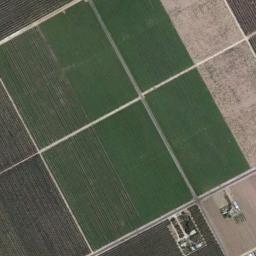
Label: rectangular_farmland